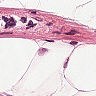
Metastatic tissue present: no